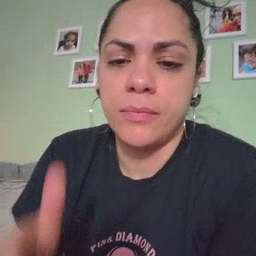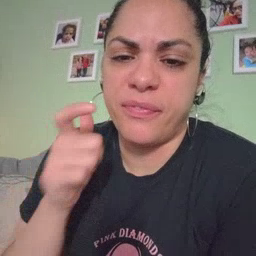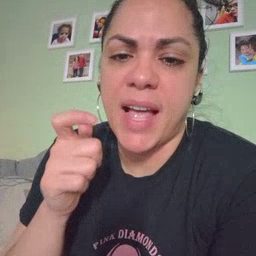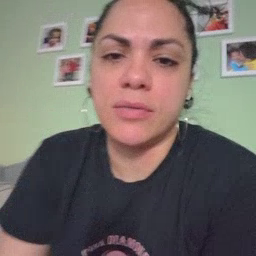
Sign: fast